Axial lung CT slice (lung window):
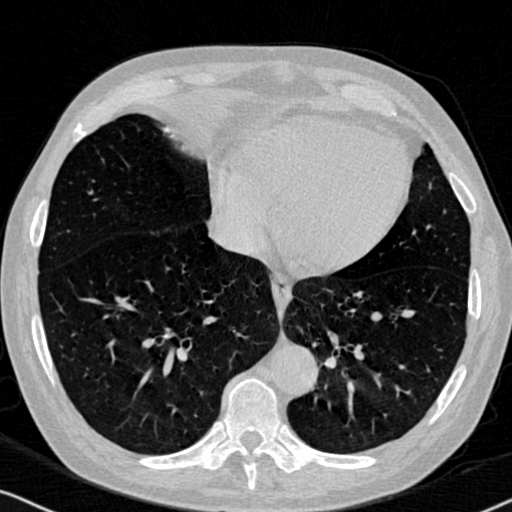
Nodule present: no